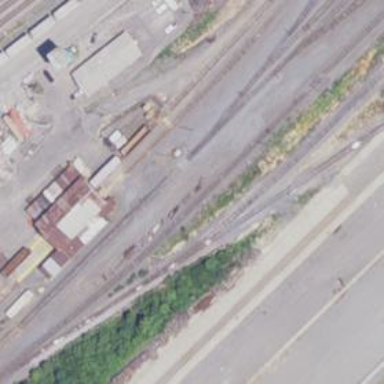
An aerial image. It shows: Railway yard used for servicing trains.